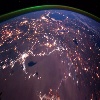
Label: land